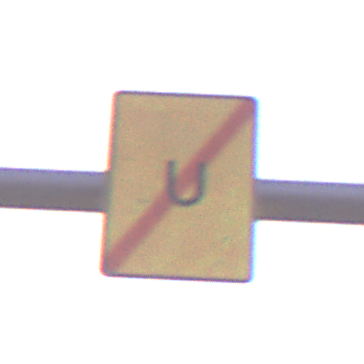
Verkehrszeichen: EndeUmleitung
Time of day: Dawn
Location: Outdoor (RoadRail)
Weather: Clear
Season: NotSpecified
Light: Natural